Interaction volume radius: 5 \u00c5
Interaction volume height: 10 \u00c5
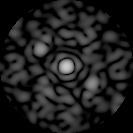
Disorder parameter: 0.672